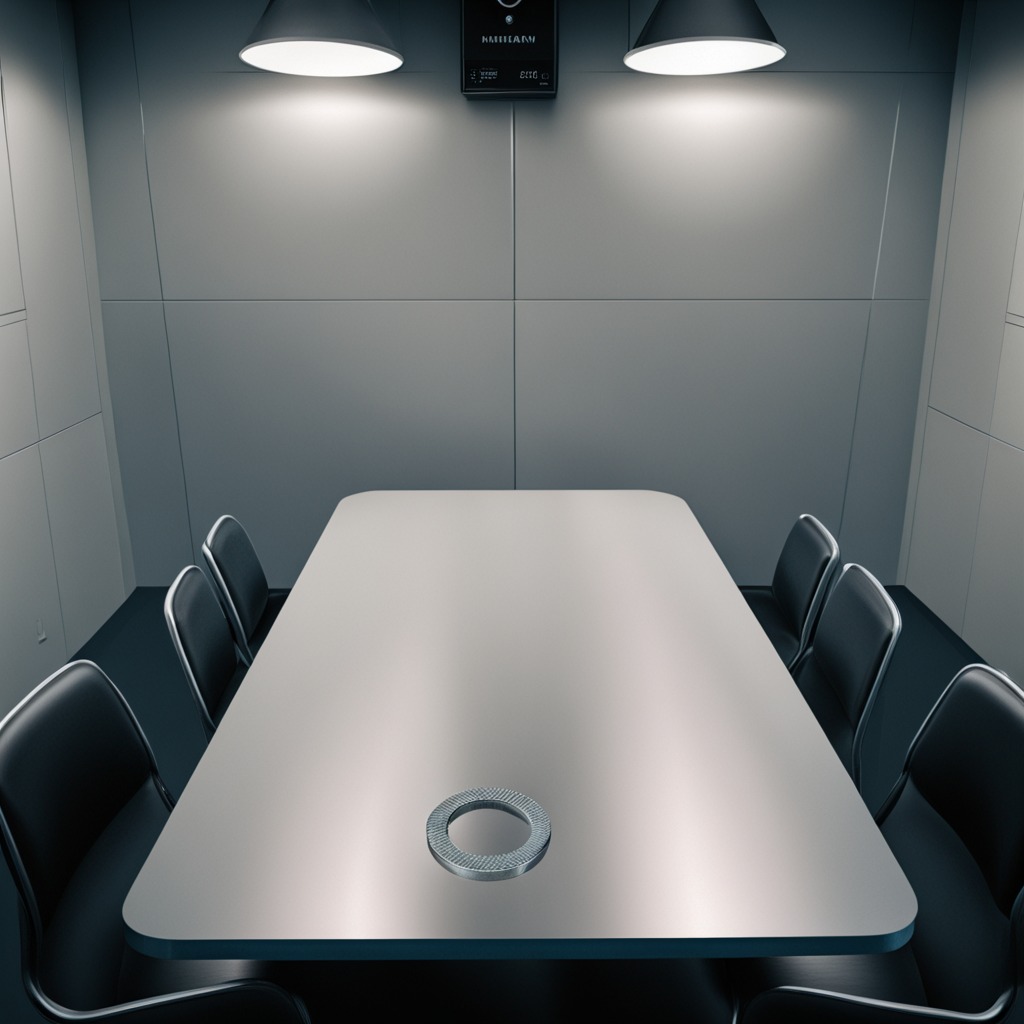
A flat metal washer lying on a clean empty table in a railway signal maintenance room lit by harsh overhead fluorescents